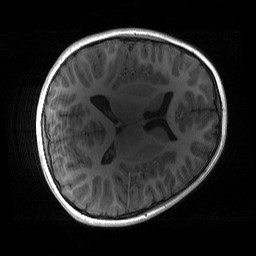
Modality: T1w
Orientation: axial
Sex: female
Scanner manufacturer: siemens
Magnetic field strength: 3 T
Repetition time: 1.9 s
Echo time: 0.00243 s